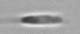
Label: flagellate_morphotype3